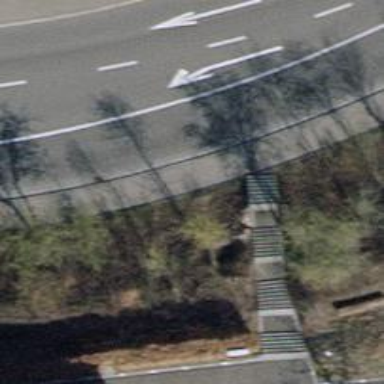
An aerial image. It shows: Road with steps.